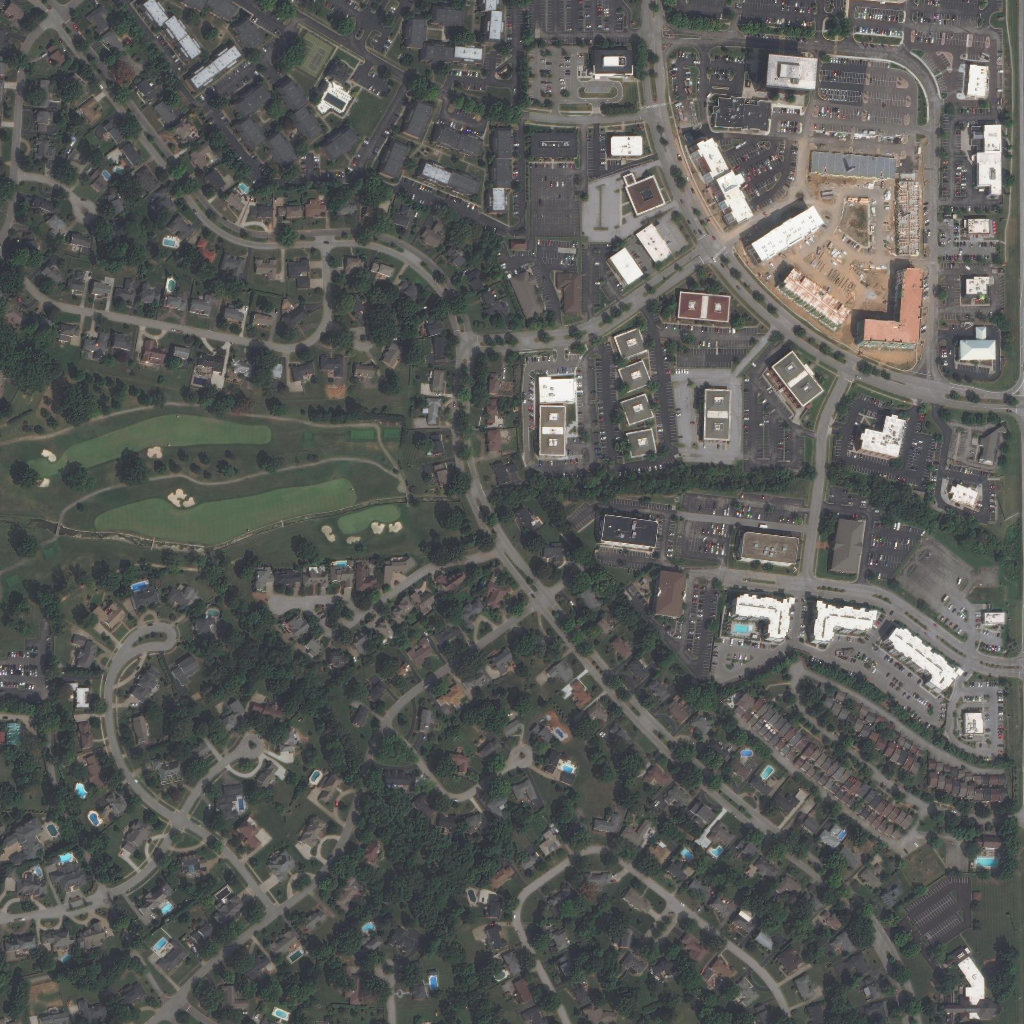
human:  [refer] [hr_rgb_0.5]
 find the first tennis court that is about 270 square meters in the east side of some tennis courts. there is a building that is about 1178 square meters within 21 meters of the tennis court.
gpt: <box>[[29, 4, 32, 7, 0]]</box>